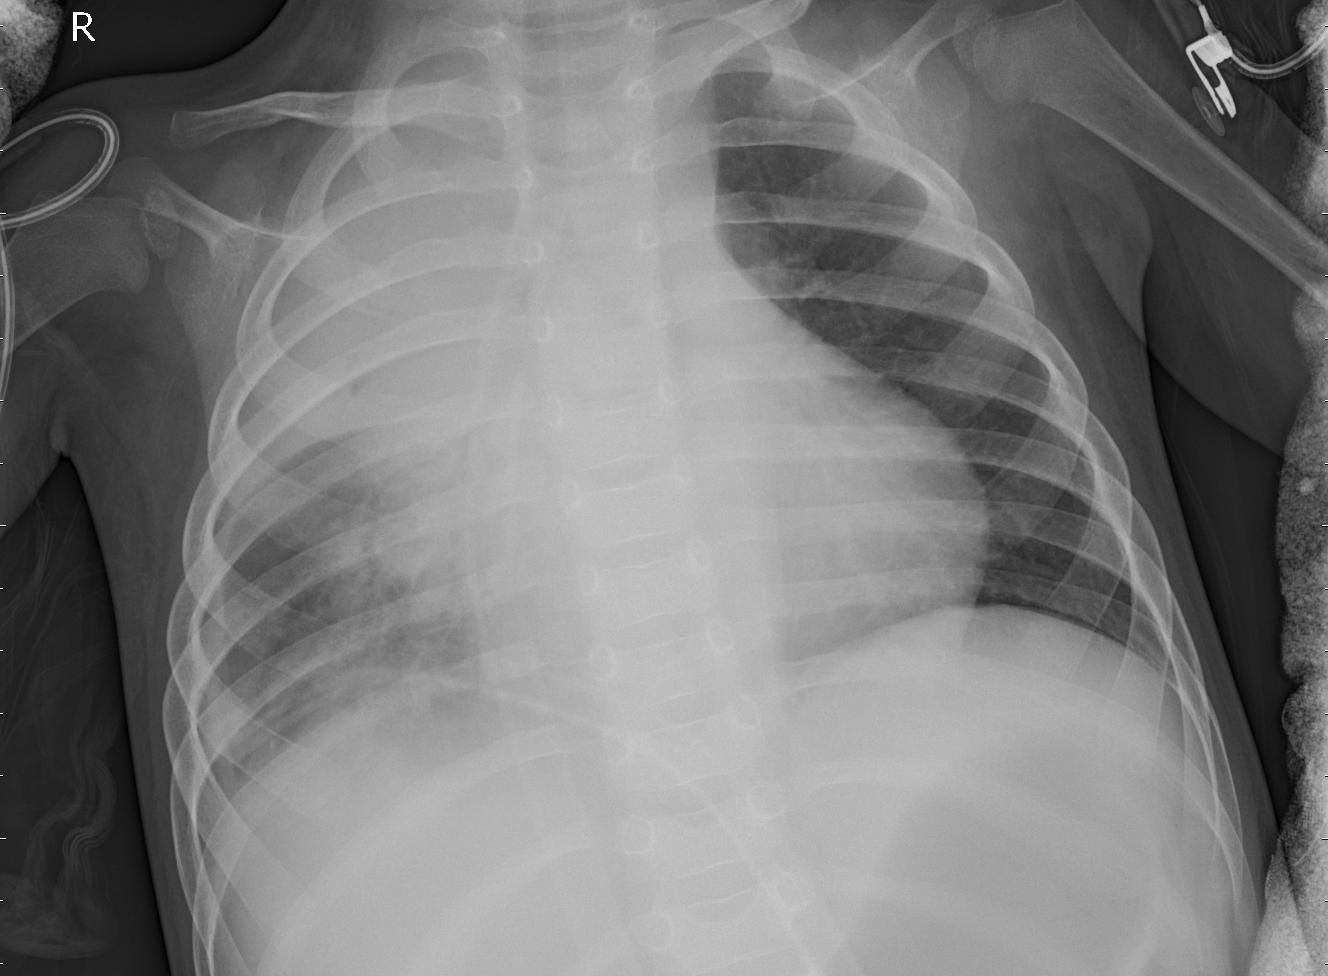
Diagnosis: PNEUMONIA